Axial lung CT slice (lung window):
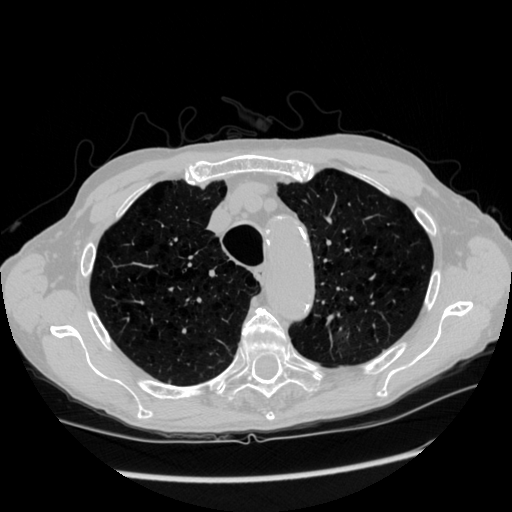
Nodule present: no